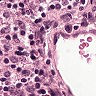
Metastatic tissue present: no